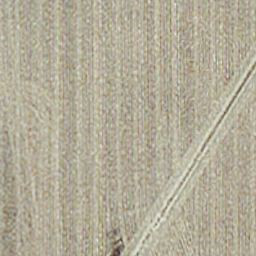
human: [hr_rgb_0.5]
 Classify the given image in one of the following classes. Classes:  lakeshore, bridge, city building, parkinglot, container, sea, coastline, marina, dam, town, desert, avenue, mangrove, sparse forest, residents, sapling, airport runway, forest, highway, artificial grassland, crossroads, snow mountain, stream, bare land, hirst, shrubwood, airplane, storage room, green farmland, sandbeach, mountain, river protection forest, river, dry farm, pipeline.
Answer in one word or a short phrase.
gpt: dry farm